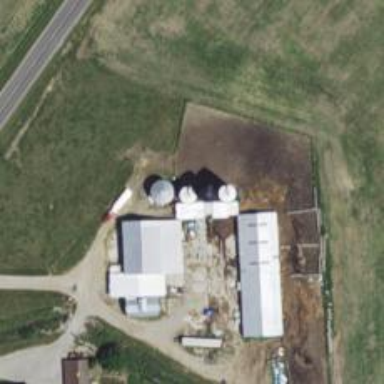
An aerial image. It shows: Silo.